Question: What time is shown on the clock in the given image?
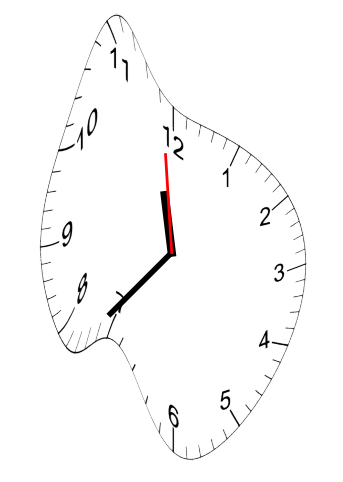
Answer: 11:36:59